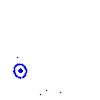
Particle: electron